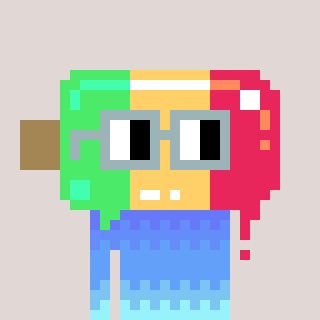
a pixel art character with square dark gray glasses, a icepop-shaped head and a teal-colored body on a warm background